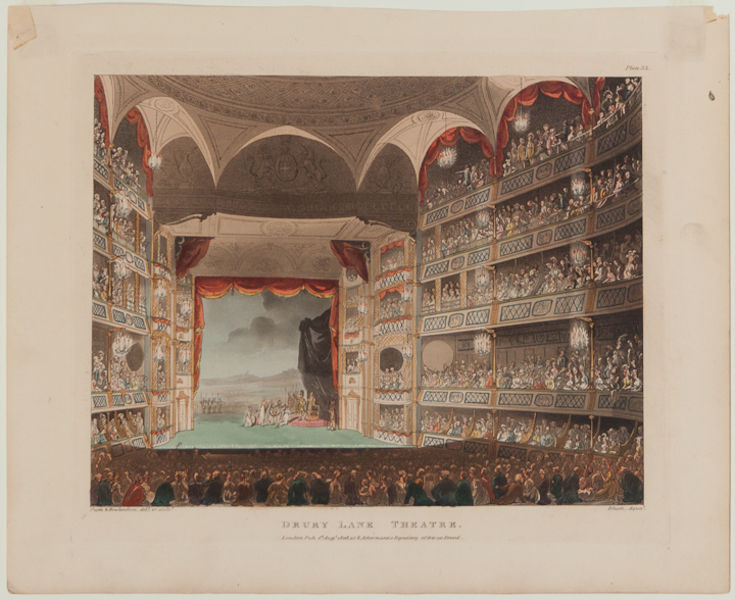
Titel: Drury Lane Theatre, from The Microcosm of London
Künstler: Thomas Rowlandson
Standort: Amherst (Massachusetts, USA)
Institution: Mead Art Museum, Amherst College
Schlagwörter: audience, balcony, crowd, curtain, curtains, people, green, theatre, light, dome, theater, opera, box, play, boxes, viewers, concert, performance, stage, balconies, upper class, courtains, actors, ireland, clapping, england, red, drama, loge, deep space, spectacle, leisure, drury lane, drury